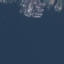
Land use / land cover: SeaLake